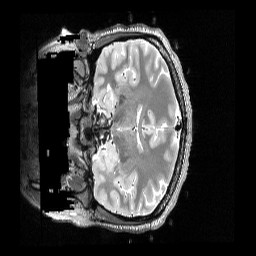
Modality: T2w
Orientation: coronal
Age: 21
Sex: female
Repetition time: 3.2 s
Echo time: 0.563 s